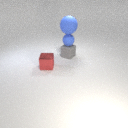
small blue rubber sphere above small gray rubber cube